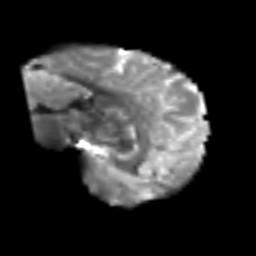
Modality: T2w
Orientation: sagittal
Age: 49
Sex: male
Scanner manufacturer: siemens
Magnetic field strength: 3 T
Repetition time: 6.1 s
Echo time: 0.101 s